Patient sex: F
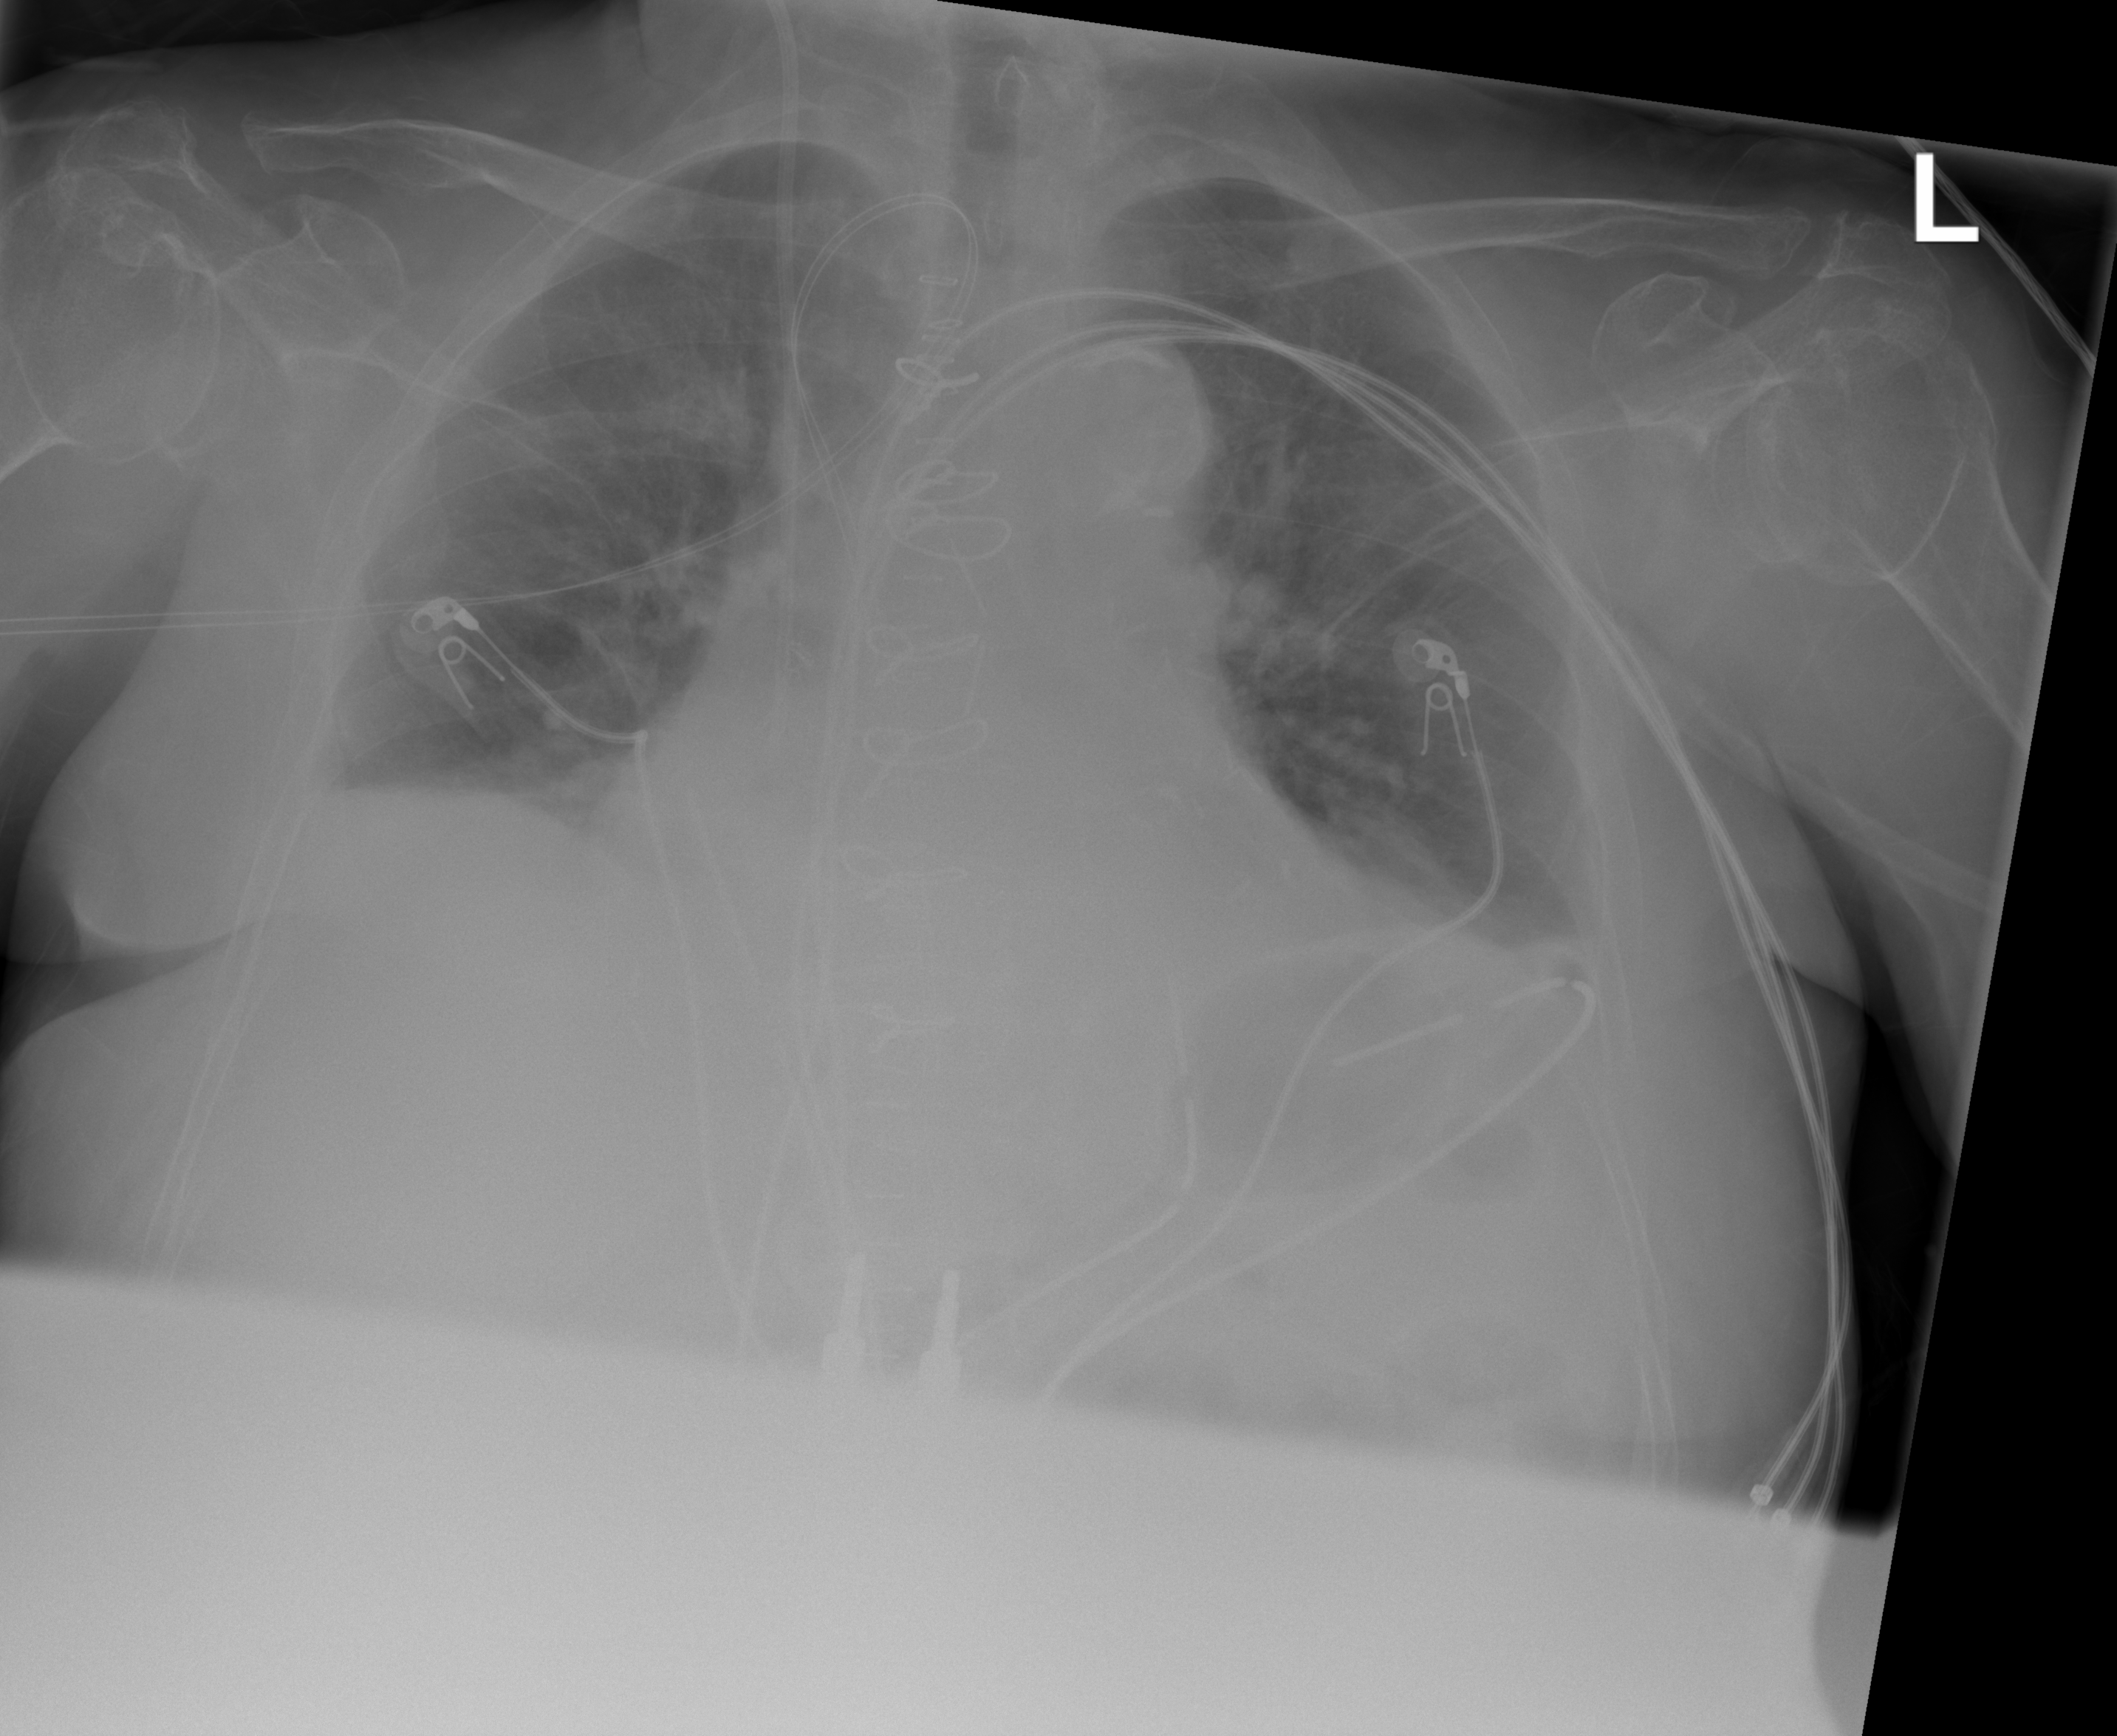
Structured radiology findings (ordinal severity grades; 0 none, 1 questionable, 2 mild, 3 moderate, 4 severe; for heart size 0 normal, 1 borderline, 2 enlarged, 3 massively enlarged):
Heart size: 2
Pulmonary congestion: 0
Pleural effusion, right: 2
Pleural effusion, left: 2
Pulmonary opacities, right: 0
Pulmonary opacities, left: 0
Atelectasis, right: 2
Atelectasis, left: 2